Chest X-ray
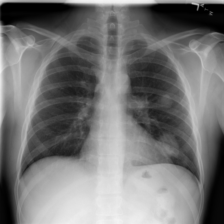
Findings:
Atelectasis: negative
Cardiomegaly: negative
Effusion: negative
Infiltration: negative
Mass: positive
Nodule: negative
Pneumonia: negative
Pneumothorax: negative
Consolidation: negative
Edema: negative
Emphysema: negative
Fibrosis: negative
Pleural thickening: negative
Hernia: negative